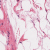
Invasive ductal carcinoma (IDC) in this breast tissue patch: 0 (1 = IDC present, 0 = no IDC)